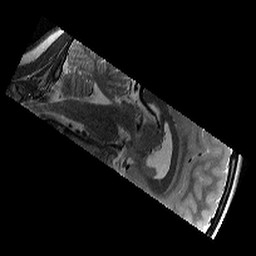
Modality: T2w
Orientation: sagittal
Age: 10
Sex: male
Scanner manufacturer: siemens
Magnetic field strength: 3 T
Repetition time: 9.23 s
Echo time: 0.067 s